Question: I notice that Facebook pages allow a map box that clicks to a full page, dynamic Bing map:
And by just changing the address and name parameters in the link HTML I can get the map to show any location and map sign I want.
Do I need a license to generate these links myself for clients that I build a web page for?
Thanks for any information.
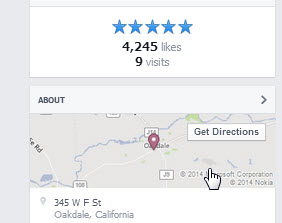
Answer: If you want to create links to Bing Maps that open a map to specific location using nothing more than a URL then you can do this using the documented method found here: <URL> Don't reverse engineer the maps on Facebook.
A license is not required to do this. However you will find that you are limited to only the functionality that is exposed through the URL and won't be able to do much in terms of customizations. You will also be taking users away from there current environment to the Bing Maps website which might not be the ideal user experience. If you need more customization functionality or a better user experience then you would use the Bing Maps development API and which does have some free terms of use, but also has options for licensing high volume or internal apps.